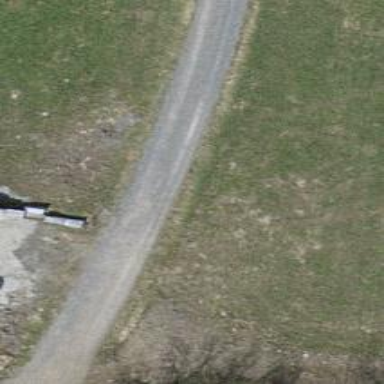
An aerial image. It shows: Gravel track with grade2 tracktype.